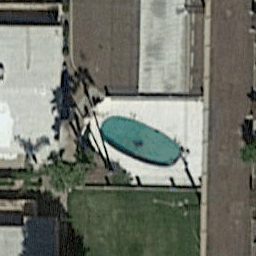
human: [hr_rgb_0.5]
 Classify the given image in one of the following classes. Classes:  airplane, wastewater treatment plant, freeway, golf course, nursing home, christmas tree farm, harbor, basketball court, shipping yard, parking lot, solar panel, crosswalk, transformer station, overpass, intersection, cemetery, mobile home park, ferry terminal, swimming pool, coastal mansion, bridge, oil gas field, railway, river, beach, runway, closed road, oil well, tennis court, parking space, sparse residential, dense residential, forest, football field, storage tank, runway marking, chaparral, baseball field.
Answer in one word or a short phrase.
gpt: swimming pool